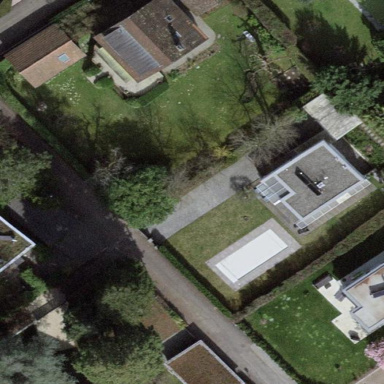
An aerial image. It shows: Garden enclosed by fence.